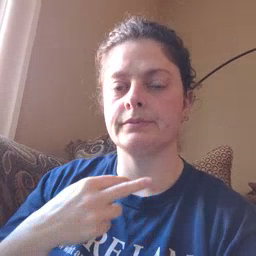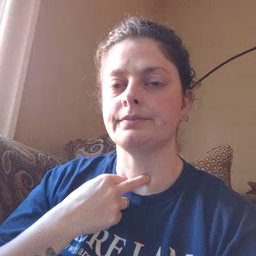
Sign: stuck